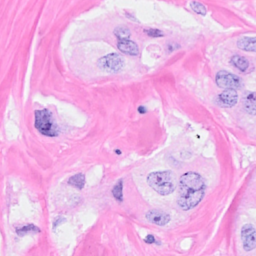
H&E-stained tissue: Breast